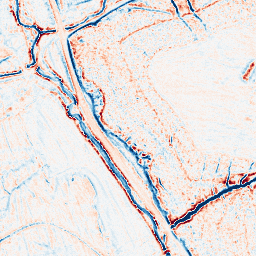
Category: edge_preserving
Decomposition family: bilateral
Decomposition parameters: d: 9
sigma_color: 150
sigma_space: 25
Upsampling method: lanczos
Upsampling parameters: scale: 8
Upsampling scale: 8